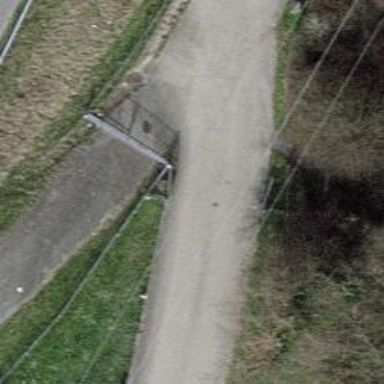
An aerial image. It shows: Gate.